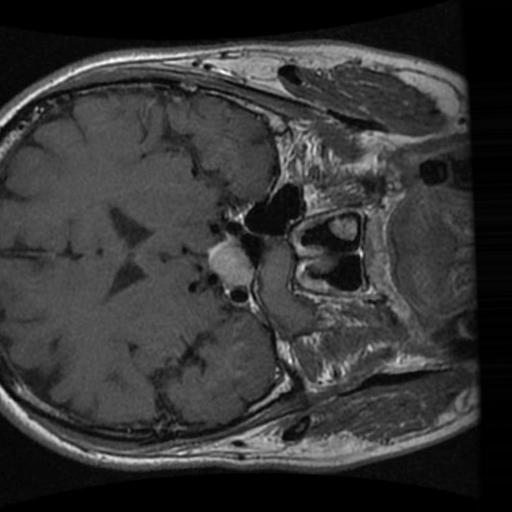
Label: brain_tumor